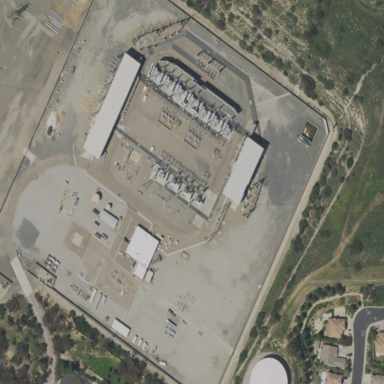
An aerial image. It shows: Outdoor substation at the transmission level.